Interaction volume radius: 5 \u00c5
Interaction volume height: 10 \u00c5
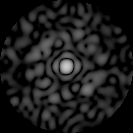
Disorder parameter: 0.8865